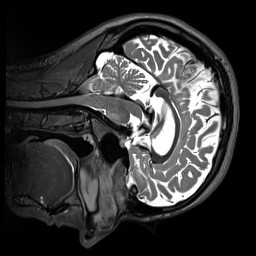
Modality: T2w
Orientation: sagittal
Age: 22
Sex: male
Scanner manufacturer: siemens
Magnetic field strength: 3 T
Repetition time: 3.2 s
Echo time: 0.412 s